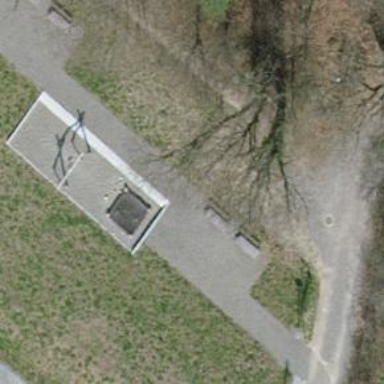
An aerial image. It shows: Bench for seating.